Field crop: maize
Growth stage: 2
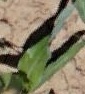
Species: maize